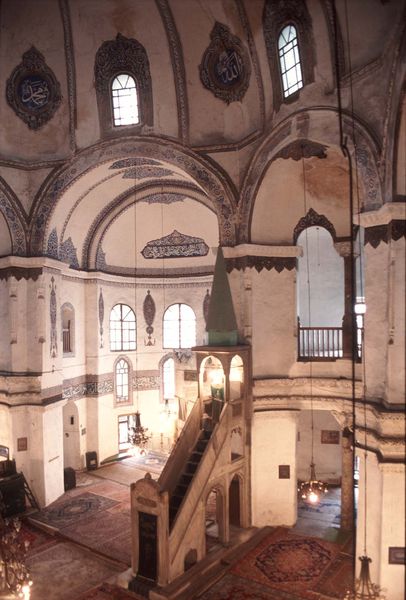
Titel: Kirche der Heiligen Sergius und Bacchus (Kücük Ayasofya Camii)
Standort: Istanbul, Sultanahmet (EU - Türkei)
Schlagwörter: fenster, holz, licht, marmor, tür, weiss, ornament, teppich, innenraum, kirche, sonne, decke, innen, rund, schrift, bogen, kuppel, treppe, treppen, ornamente, kronleuchter, leuchter, nebenraum, geländer, stufen, teppiche, lichteinfall, hoch, foto, bögen, gang, moschee, orientalisch, altar, arabisch, gesims, kanzel, rundbögen, fresken, tempel, fresko, arabien, islam, fresco, frescos, istanbul, kirchr, hagia sofia, allah, blaue moschee, moslems, kronleuter, überbelichtet, oenamente, gewlbe, kanzell